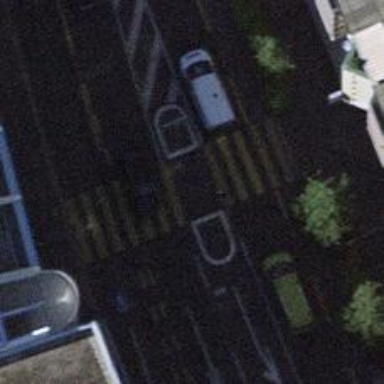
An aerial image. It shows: Uncontrolled zebra crossing with island. The crossing is marked with zebra stripes.